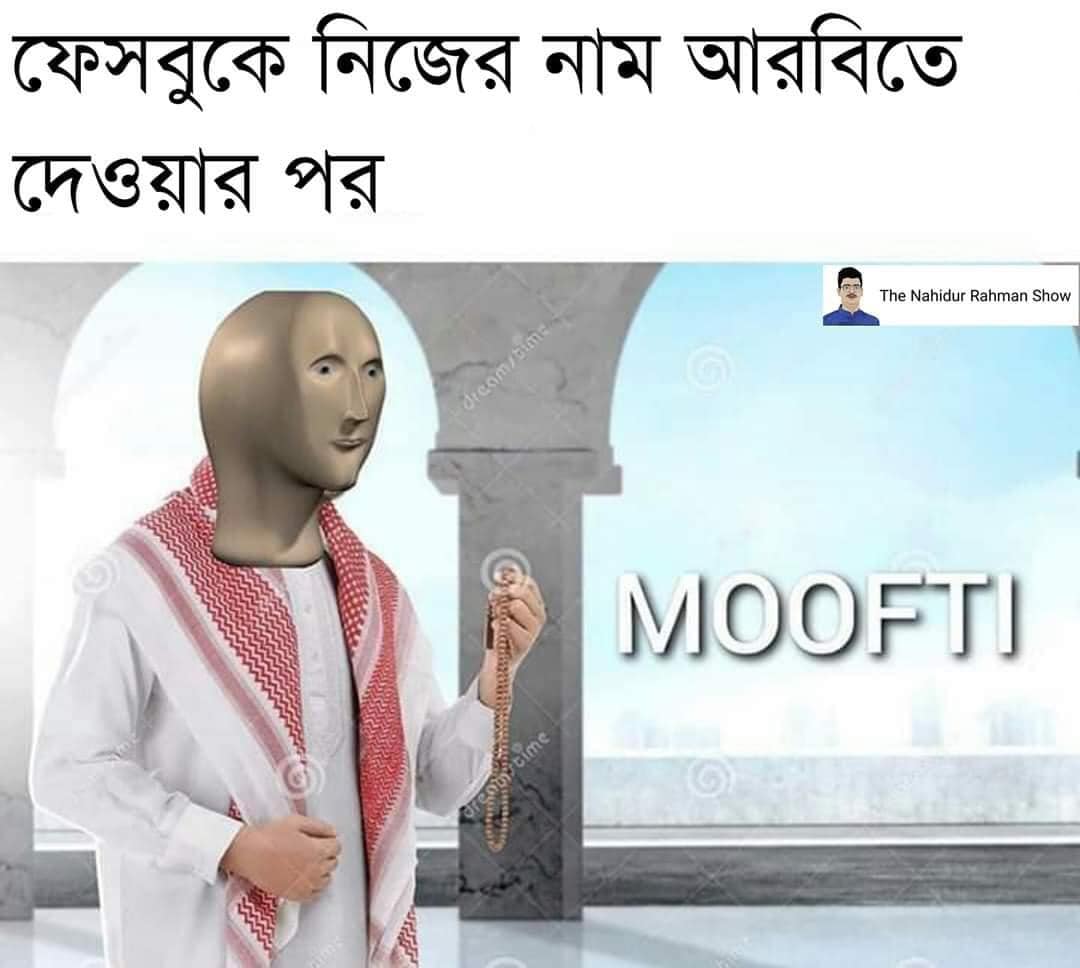
Caption: ফেসবুকে নিজের নাম আরবিতে দেওয়ার পর    MOOFTI
Label: non-hate